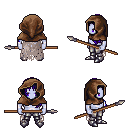
a pixel art fantasy rpg character, male body template, dark elf, purple skin, gray tattered cape, metal pants, blue left-swept hairstyle, cloth hood, metal boots, spear, four views (front, back, left, right), 2x2 character sprite sheet, small pixel art, hard edges, no anti-aliasing